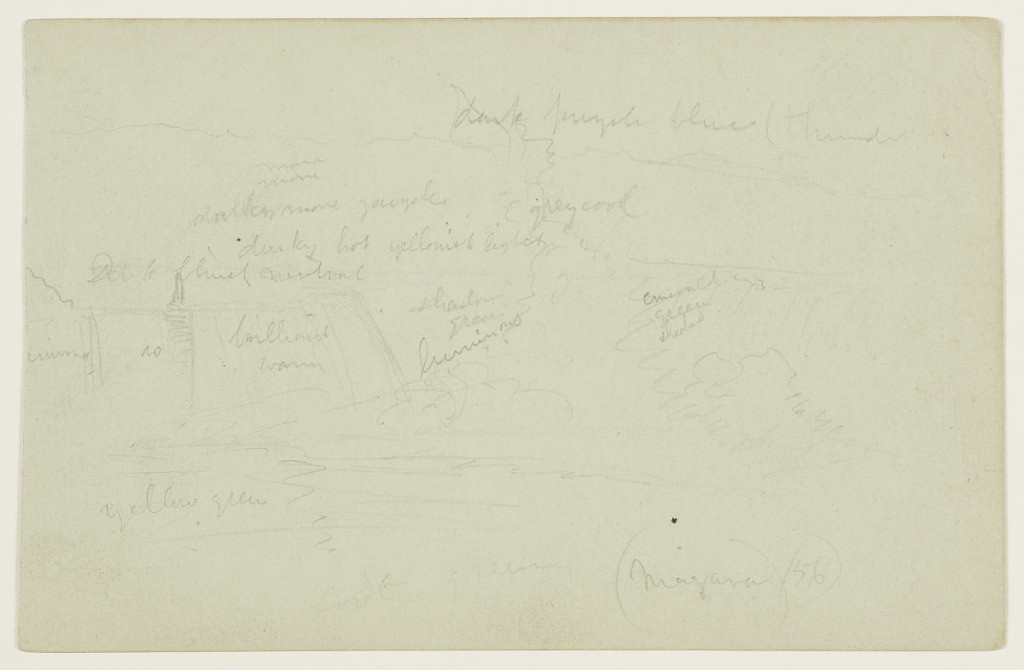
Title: Horseshoe Falls from the Canadian Side, Niagara Falls, Canada
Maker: Frederic Edwin Church, American, 1826–1900
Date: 1856
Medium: Graphite on gray-green wove paper
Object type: Drawing
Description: Landscape sketch showing a view of Horseshoe Falls from the Canadian bank of the Niagara River. Loosely rendered, the falls stretch horizontally across the composition and kick up plumes of mist from the river below. The Terrapin Tower is visible along the edge of the falls at left, while the river's churning water comprises the foreground.